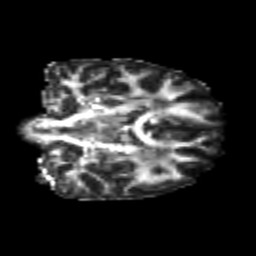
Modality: FA
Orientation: coronal
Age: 25
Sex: female
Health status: healthy
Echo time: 0.074 s